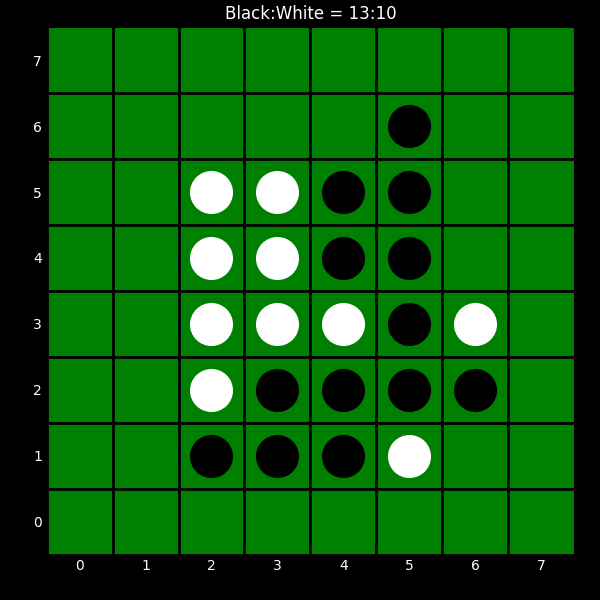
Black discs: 13
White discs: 10